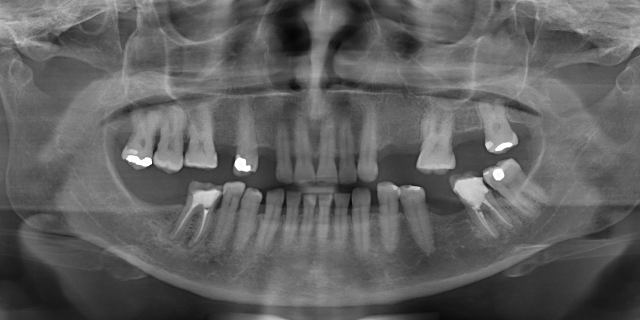
adult